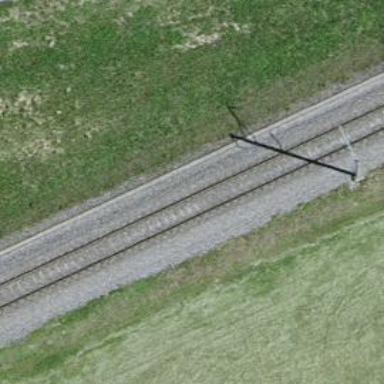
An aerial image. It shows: Single-track electrified railway with contact line.